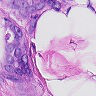
Metastatic tissue present: yes